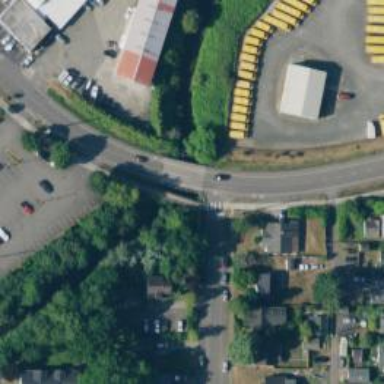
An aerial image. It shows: Uncontrolled zebra crossing.